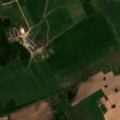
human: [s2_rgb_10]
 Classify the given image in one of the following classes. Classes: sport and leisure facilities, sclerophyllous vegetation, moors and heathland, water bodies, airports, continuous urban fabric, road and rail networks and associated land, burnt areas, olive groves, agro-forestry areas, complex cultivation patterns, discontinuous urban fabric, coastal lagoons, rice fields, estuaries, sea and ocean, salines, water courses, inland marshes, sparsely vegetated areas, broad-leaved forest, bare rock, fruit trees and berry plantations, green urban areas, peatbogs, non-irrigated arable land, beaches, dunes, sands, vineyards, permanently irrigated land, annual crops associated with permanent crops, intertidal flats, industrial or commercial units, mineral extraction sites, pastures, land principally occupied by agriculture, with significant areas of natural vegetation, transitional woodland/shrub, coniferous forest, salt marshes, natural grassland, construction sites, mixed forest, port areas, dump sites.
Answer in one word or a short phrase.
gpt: non-irrigated arable land, pastures, complex cultivation patterns, mixed forest